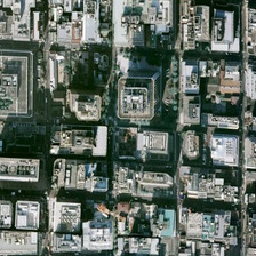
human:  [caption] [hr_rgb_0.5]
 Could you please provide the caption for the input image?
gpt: A dense business district was divided into small pieces.

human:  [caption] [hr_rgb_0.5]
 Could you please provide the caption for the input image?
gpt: A dense business district was divided into small pieces.

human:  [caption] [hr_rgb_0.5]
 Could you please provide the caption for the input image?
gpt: The dense business district was divided into small pieces.

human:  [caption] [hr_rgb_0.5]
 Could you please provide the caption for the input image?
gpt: The dense business district is divided into small pieces.

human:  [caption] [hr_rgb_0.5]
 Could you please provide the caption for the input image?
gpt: A dense business district was divided into small pieces.